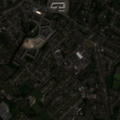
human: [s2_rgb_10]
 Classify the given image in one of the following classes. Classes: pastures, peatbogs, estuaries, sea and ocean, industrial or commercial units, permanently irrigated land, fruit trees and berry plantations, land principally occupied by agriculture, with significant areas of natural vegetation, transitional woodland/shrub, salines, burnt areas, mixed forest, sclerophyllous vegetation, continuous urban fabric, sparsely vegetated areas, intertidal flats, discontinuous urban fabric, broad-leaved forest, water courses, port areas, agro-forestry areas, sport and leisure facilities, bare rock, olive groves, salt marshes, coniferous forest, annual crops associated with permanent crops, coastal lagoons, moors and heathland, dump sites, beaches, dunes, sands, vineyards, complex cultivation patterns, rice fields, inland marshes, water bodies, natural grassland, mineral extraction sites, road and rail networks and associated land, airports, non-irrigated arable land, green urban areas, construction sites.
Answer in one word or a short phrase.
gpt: continuous urban fabric, discontinuous urban fabric